Interaction volume radius: 5 \u00c5
Interaction volume height: 35 \u00c5
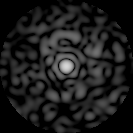
Disorder parameter: 0.8333